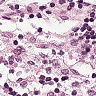
Metastatic tissue present: no